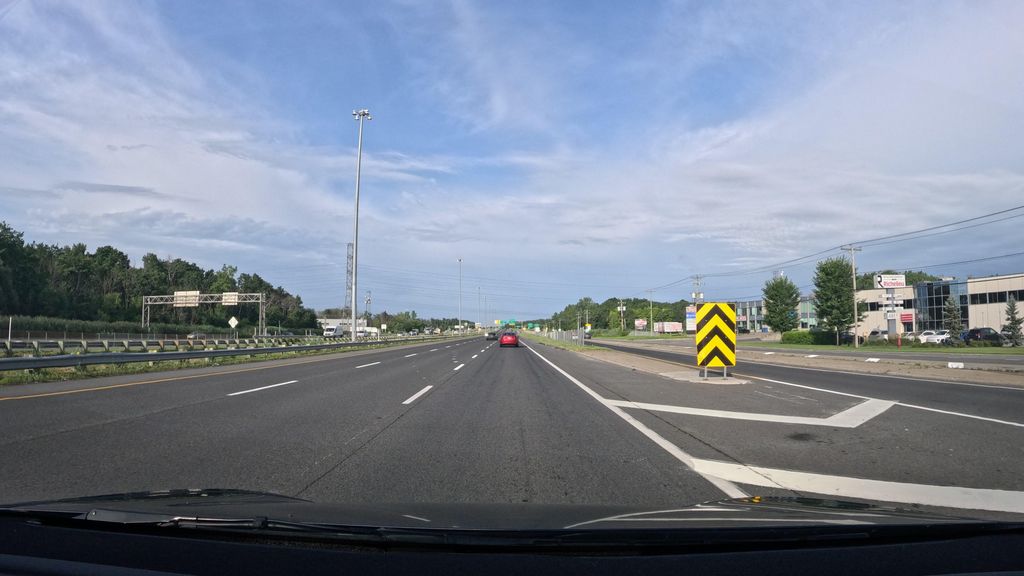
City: montreal